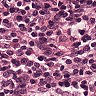
Metastatic tissue present: no